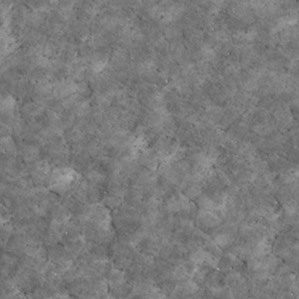
Label: non_frost